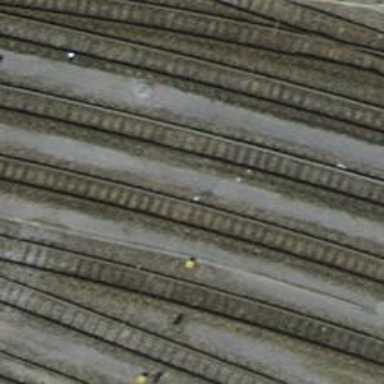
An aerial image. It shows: Yard with single rail track. The railway track is electrified with contact line for service purposes.